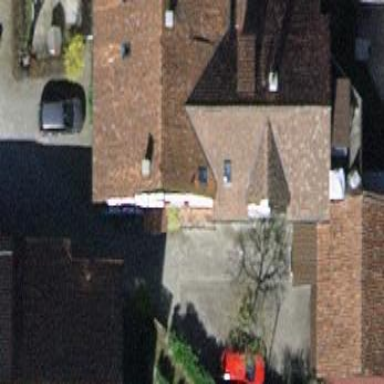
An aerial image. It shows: Detached building with gabled roof.